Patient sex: M
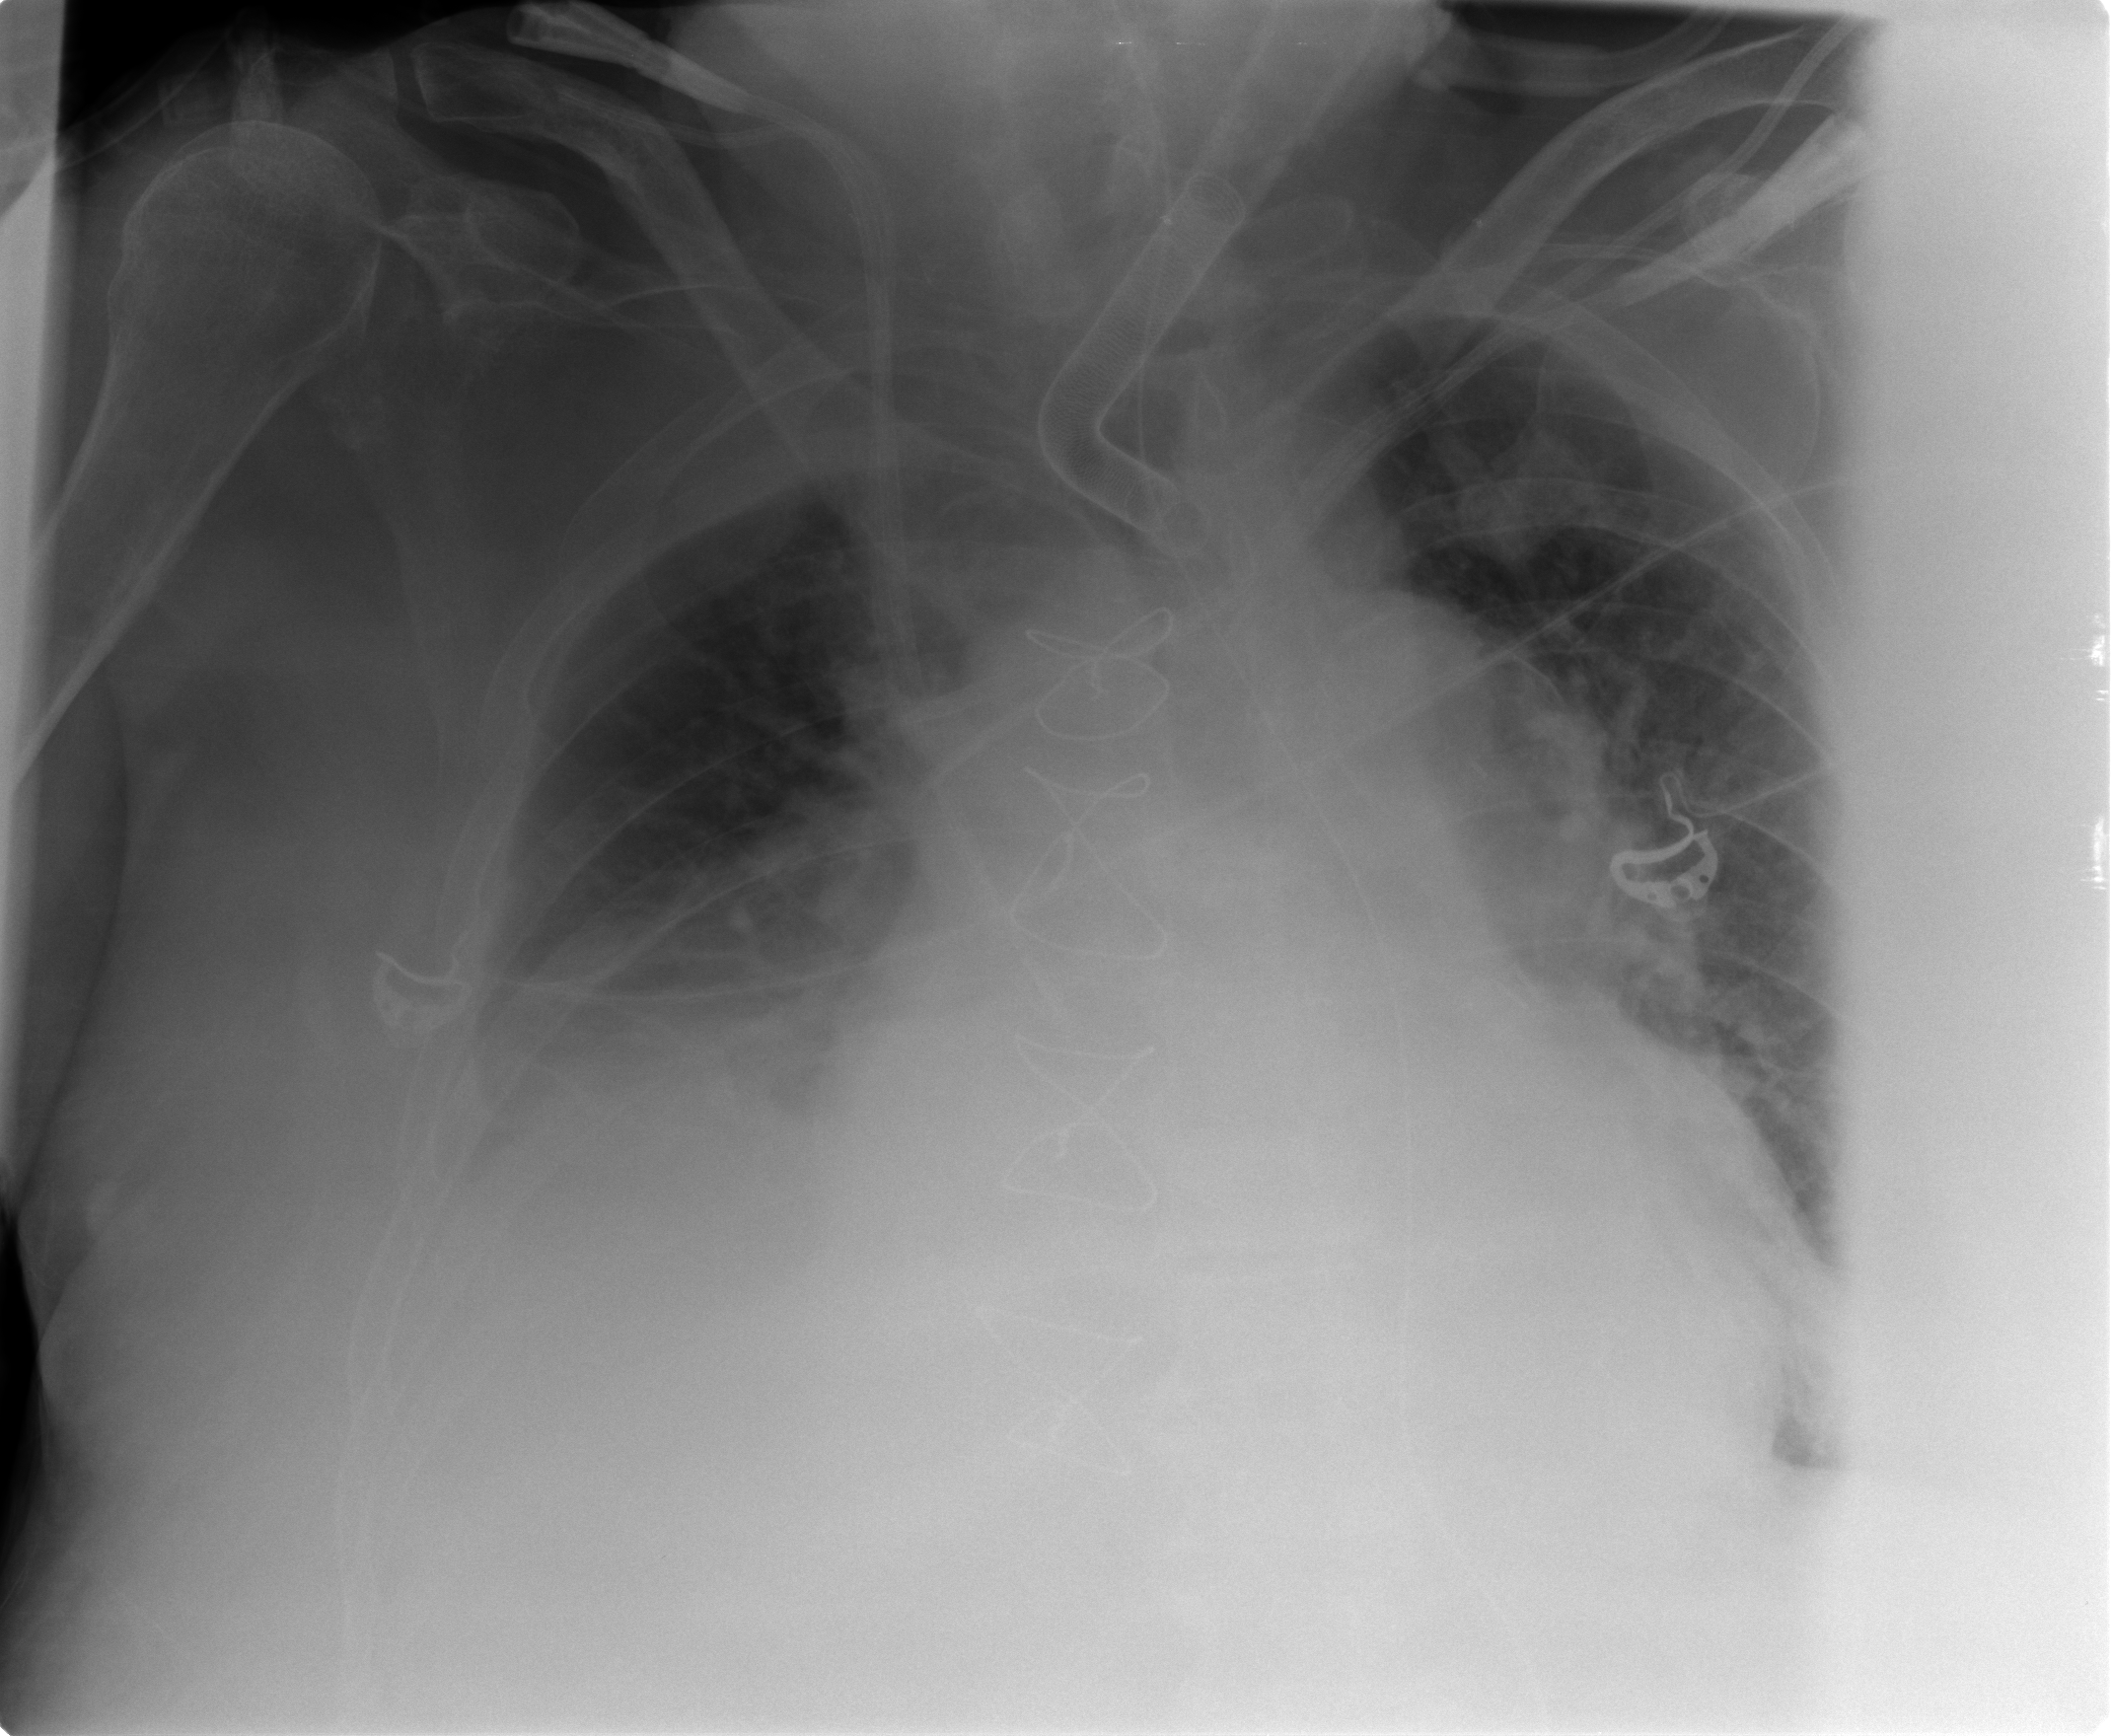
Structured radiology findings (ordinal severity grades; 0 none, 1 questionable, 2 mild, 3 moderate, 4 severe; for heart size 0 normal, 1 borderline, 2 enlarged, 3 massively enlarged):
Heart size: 2
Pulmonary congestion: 1
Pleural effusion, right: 3
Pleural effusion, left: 1
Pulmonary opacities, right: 2
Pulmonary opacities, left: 1
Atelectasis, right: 3
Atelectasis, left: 2